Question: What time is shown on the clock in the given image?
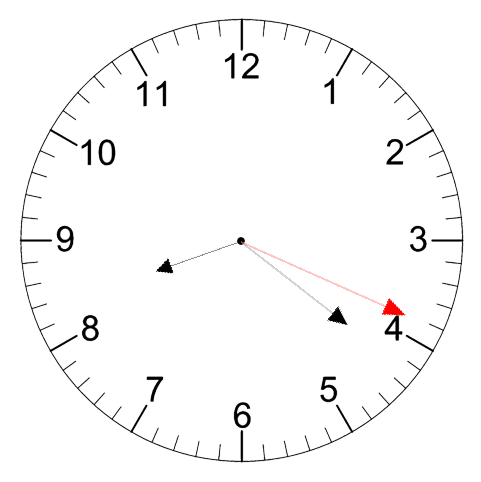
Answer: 08:21:19